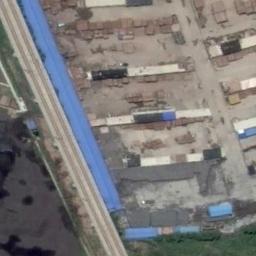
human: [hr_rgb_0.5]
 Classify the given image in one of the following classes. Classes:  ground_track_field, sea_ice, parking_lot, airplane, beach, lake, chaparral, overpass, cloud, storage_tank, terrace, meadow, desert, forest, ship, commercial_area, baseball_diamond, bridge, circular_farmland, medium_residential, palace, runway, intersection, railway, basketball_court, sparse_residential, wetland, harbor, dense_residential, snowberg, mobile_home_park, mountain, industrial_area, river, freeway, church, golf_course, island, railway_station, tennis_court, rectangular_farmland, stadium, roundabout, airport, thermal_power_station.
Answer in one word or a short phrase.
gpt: industrial_area